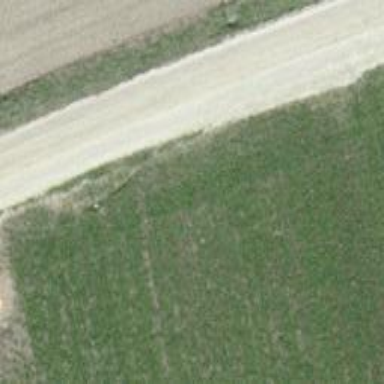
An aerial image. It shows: Track with pebblestone surface graded as grade3.